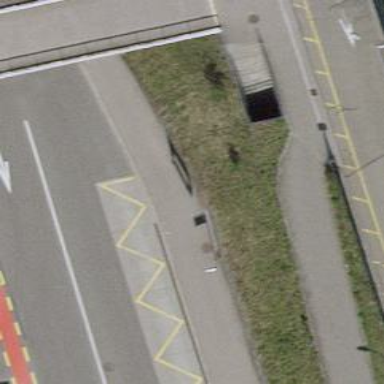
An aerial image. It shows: Asphalt path that serves as sidewalk.